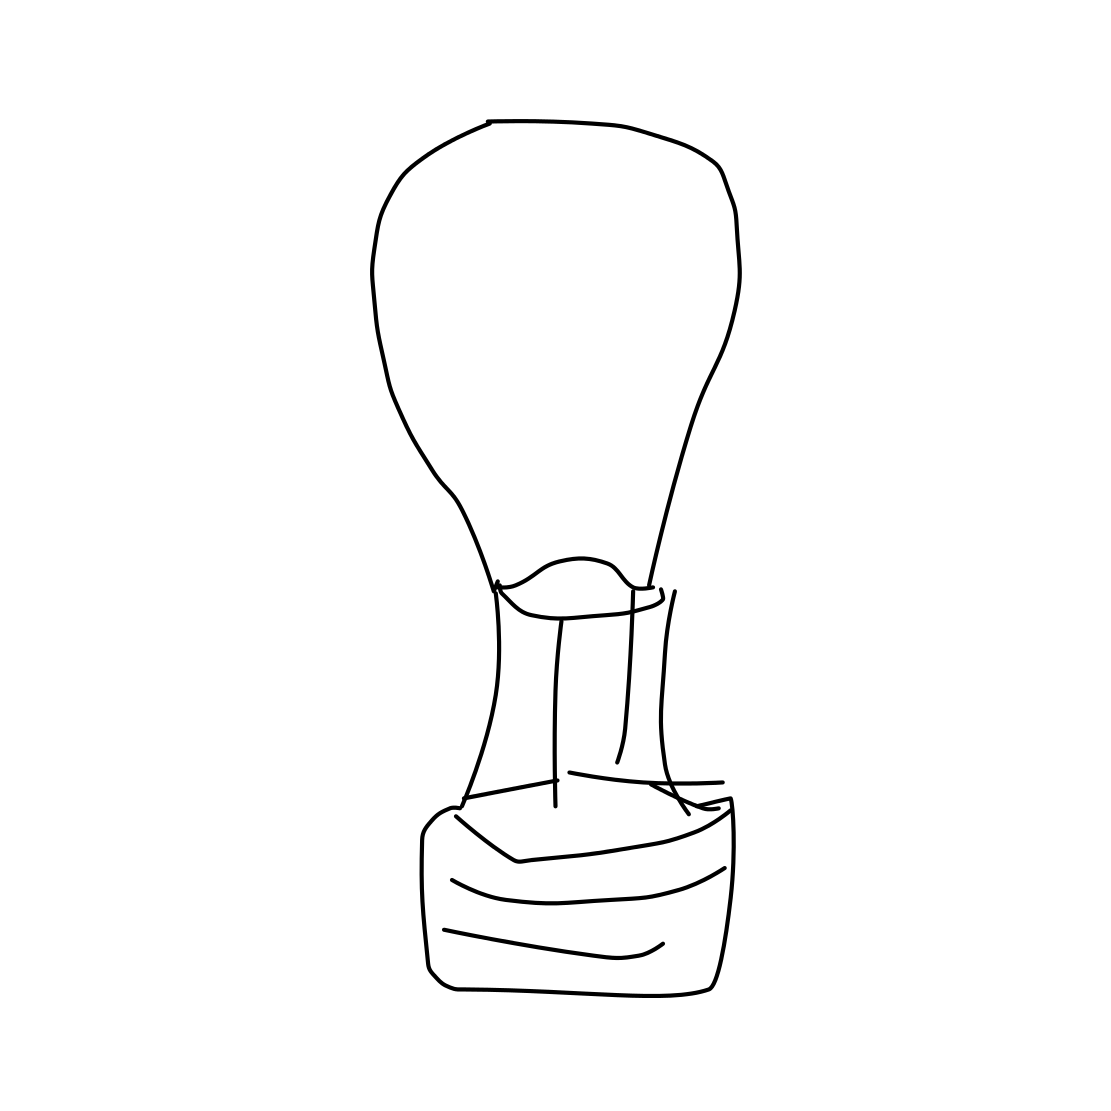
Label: parachute